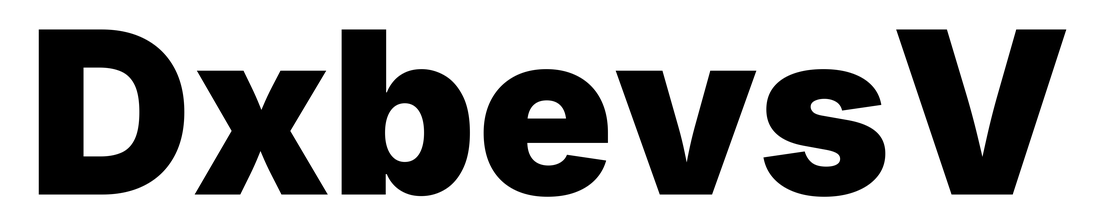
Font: Inter_Black